Question: The code:
'''
function myFunction() {
var sheet = SpreadsheetApp.getActiveSpreadsheet().openById('https://docs.google.com/a/e4b.us/spreadsheets/d/1DBty8ZiTqZ8MHPkFipjL8wDZqR2Ae9PLrNAQtW2QD2k/edit#gid=0');
var ss = SpreadsheetApp.getActive();
var mylocationInfo = ss.getRange("A2:B4").getValues();
logger.log(mylocationInfo.getData)
'''
}
I thought that maybe removing non-essential aspects of the url, like the /edit#gid=0, would help. It didn't.
Here's evidence that the URL is indeed valid:

I've tried it without the entire URL, just using the actual ID and I receive the same message.
I removed the function ".getActiveSpreadSheet" and get the error "Bad Value"
I tried changing getById to getByUrl, inputing the full URL, and i get the error message that the file with the ID is missing. As was shown by the screenshot, the file exists. The url was copy-pasted immediately before executing the script.
changed:3:07pm
I tried linking to a different spreadsheet using getByUrl and got the same error message. Changed 3:10pm
Why does getById return Null?
Why can't getByUrl find my files?
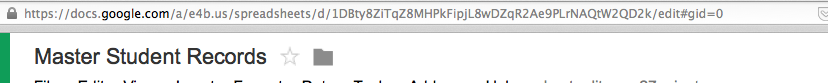
Answer: You are using: 'getActiveSpreadsheet()' and 'openById()' at the same time. That's a conflict. You need to use one or the other.
Your code:
'''
var sheet = SpreadsheetApp.getActiveSpreadsheet()
.openById('https://docs.google.com/a/e4b.us/spreadsheets/d/Your ID/edit#gid=0');
var ss = SpreadsheetApp.getActive();
'''
Plus you aren't using the ID, you are using the URL. If you want to get a reference to the file by URL, use the method: 'openByUrl()'
The code should look like this:
'''
var ss = SpreadsheetApp.openById('Your ID');
var sheet = ss.getActiveSheet();
'''
The variable name 'ss' stands for pread heet. That's the entire spreadsheet file. 'sheet' is one sheet tab inside the spreadsheet.